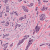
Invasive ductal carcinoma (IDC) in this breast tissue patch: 1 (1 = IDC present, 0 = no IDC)